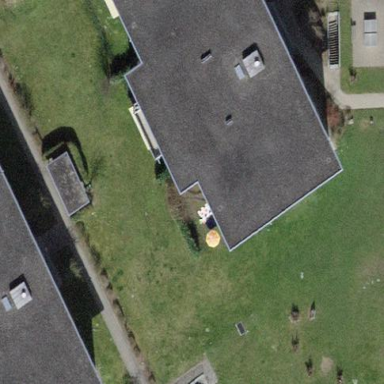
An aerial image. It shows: Residential garden.